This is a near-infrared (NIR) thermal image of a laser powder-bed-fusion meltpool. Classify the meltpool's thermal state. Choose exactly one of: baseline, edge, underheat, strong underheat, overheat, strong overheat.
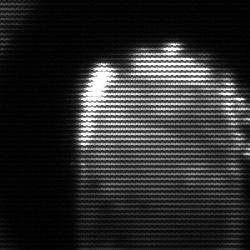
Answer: baseline